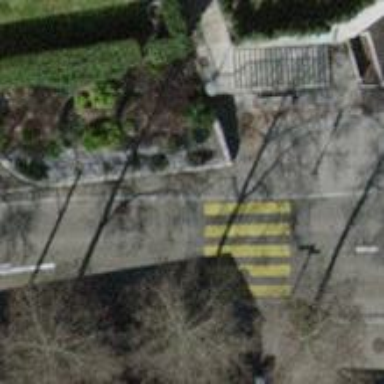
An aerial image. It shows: Kerb serving as barrier.